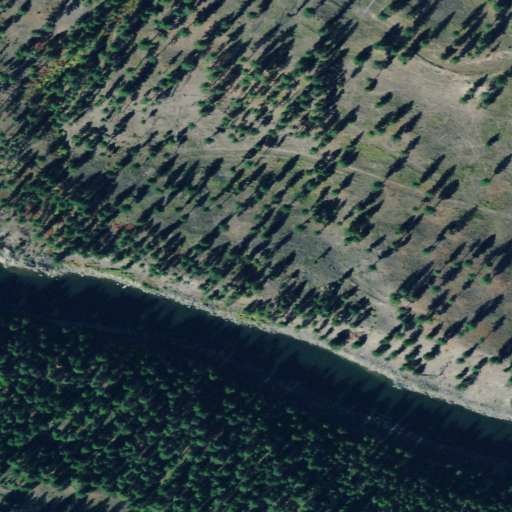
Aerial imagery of valley in Montana named Dry Gulch containing evergreen forest, shrub, and open water